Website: home-depot
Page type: payment
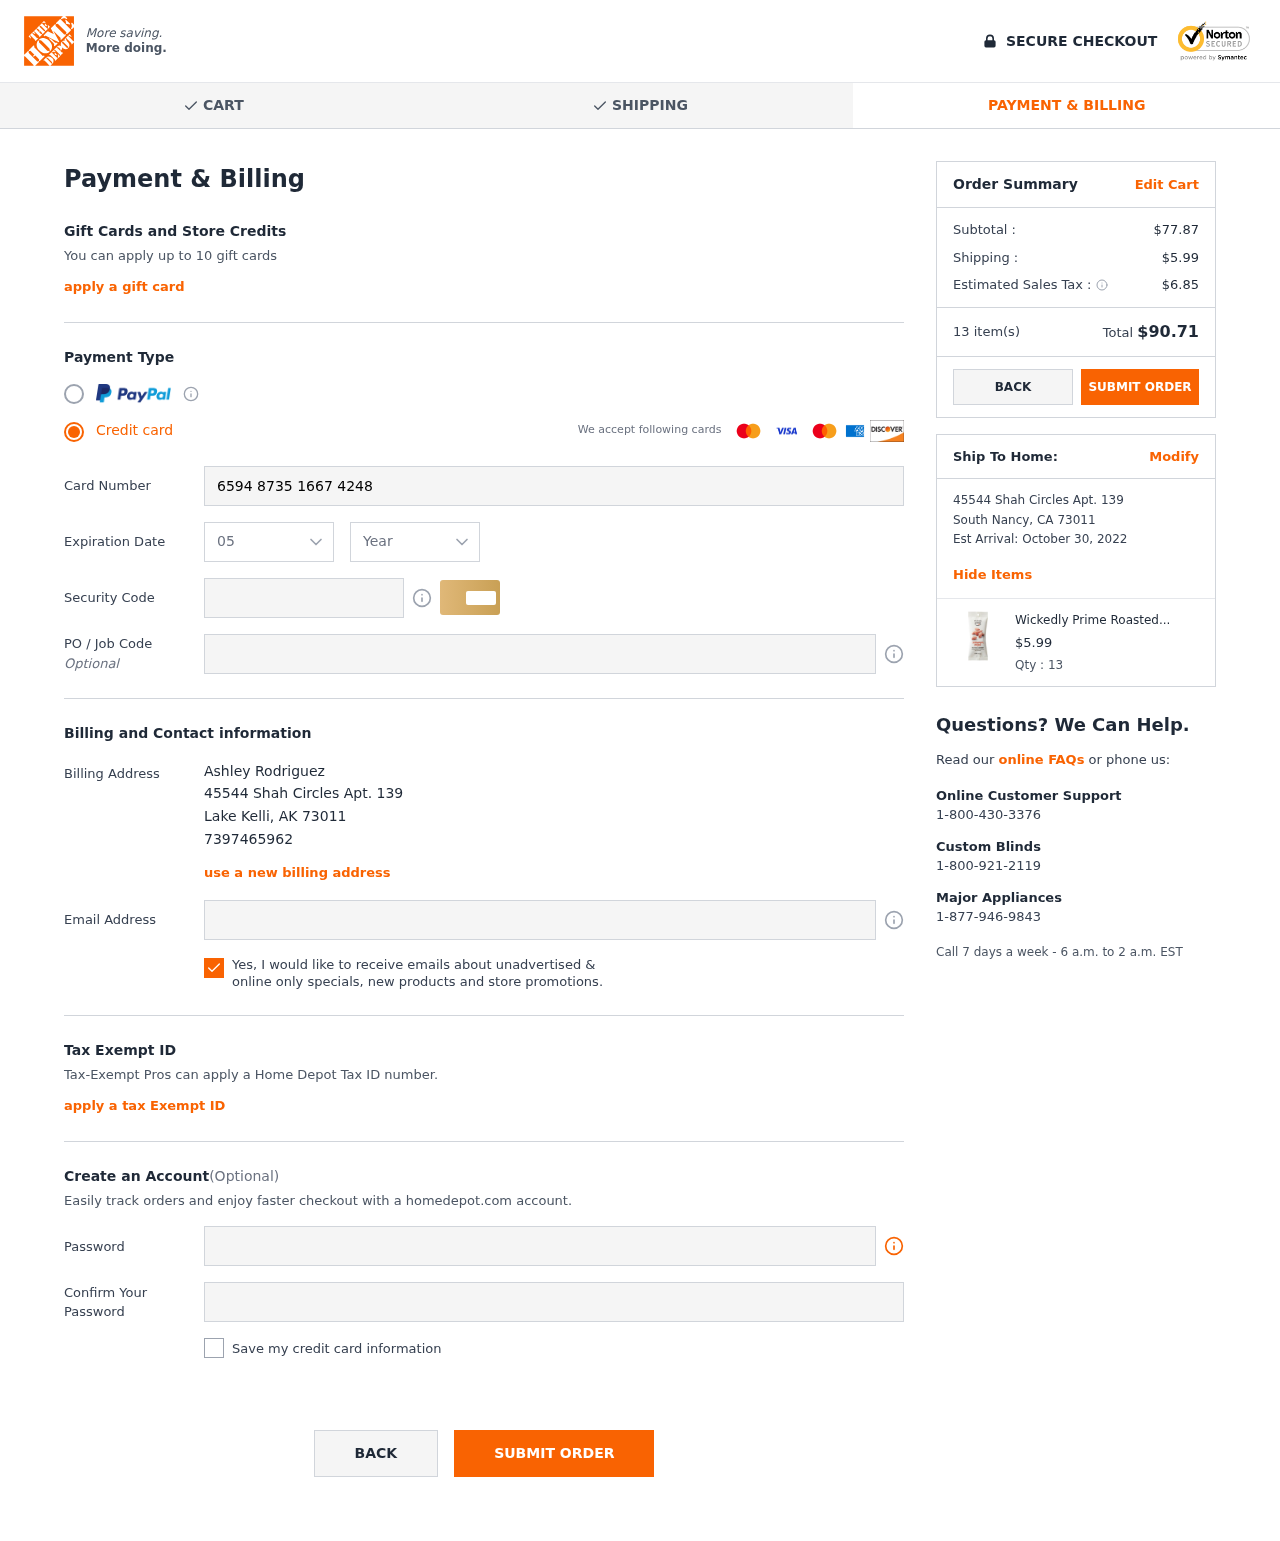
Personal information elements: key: PII_CARD_CVV
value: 577
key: PII_CARD_EXPIRY_MONTH
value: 05
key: PII_CARD_EXPIRY_YEAR
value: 26
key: PII_CARD_NUMBER
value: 6594 8735 1667 4248
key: PII_CITY
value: Lake Kelli
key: PII_CITY2
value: South Nancy
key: PII_EMAIL
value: arodriguez@gmail.com
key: PII_FULLNAME
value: Ashley Rodriguez
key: PII_PHONE
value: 7397465962
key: PII_POSTCODE
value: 73011
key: PII_POSTCODE2
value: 73011
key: PII_STATE_ABBR
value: AK
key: PII_STATE_ABBR2
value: CA
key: PII_STREET
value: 45544 Shah Circles Apt. 139
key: PII_STREET2
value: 45544 Shah Circles Apt. 139
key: PII_POSTCODE_FULL
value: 73011
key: PII_POSTCODE_NUMERIC
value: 73011
Product elements: key: PRODUCT1_NAME
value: Wickedly Prime Roasted Almonds, Cinnamon-Sugar, Snack Pack, 1.5 Ounce (Pack of 15)
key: PRODUCT1_PRICE
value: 5.99
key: PRODUCT1_QUANTITY
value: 13
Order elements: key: ORDER_SUBTOTAL
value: $77.87
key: ORDER_SHIPPING_COST
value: $5.99
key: ORDER_TAX
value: $6.85
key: ORDER_NUM_ITEMS
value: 13 item(s)
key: ORDER_TOTAL
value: $90.71
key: ORDER_DELIVERY_DATE
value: October 30, 2022